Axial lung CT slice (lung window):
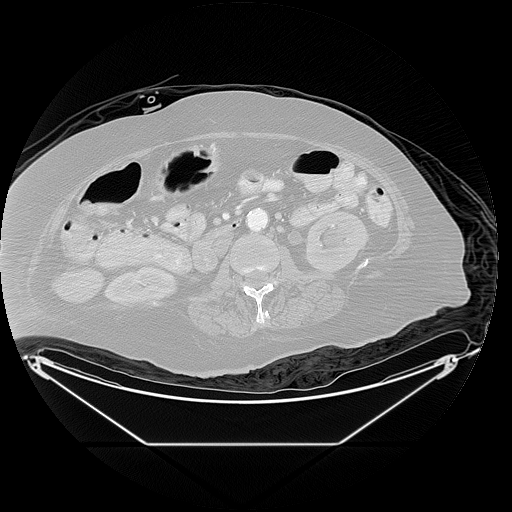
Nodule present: no